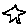
Label: star